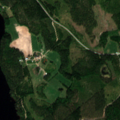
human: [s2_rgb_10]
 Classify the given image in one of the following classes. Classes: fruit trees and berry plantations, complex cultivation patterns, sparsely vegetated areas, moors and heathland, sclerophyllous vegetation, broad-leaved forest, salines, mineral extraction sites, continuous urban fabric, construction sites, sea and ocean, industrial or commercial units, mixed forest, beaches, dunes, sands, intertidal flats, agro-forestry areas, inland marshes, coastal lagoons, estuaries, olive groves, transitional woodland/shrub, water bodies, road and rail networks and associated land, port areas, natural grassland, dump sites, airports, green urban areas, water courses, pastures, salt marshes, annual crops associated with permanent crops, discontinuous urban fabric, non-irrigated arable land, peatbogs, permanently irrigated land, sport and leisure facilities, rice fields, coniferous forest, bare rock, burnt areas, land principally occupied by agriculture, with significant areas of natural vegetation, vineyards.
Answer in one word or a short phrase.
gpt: land principally occupied by agriculture, with significant areas of natural vegetation, coniferous forest, mixed forest, water bodies